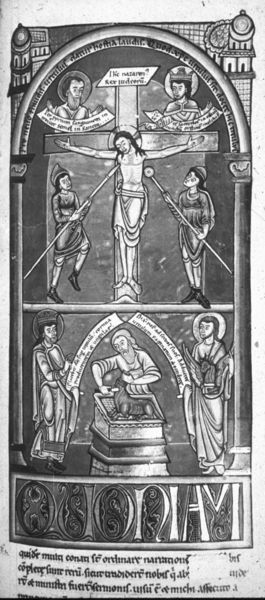
Titel: Bibel von Floreffe, Bd. 1
Standort: Herstellungsort: (Maasland) (EU - Maasland)
Institution: London,  British Museum
Schlagwörter: gott, weiß, menschen, stadt, fenster, männer, schwarz, säulen, zeichnung, hund, tier, tuch, bart, architektur, bibel, messer, tod, häuser, kirche, boden, krone, schrift, bogen, rundbogen, könig, lanze, soldaten, foto, lamm, lendentuch, buch, kreuz, druck, schwarzweiß, text, altar, kapitelle, buchseite, portal, schein, heiligenschein, nimbus, christus, jesus, kreuzigung, lanzen, könige, heilige, opfer, speer, jünger, schwamm, schrein, sakral, handschrift, latein, essig, katholizismus, freske, buchmalerei, folter, grausam, longinus, tieropfer, opferlamm, propheten, manuskript, aposteln, vita, opfertier, guch, buchschrift, ekreuzigung, hagiographie